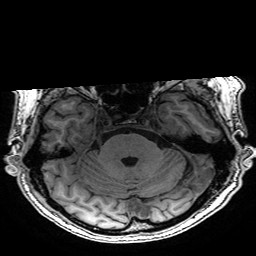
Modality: T1w
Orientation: coronal
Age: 75
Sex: male
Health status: healthy
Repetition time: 2.53 s
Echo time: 0.0034 s